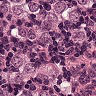
Metastatic tissue present: yes